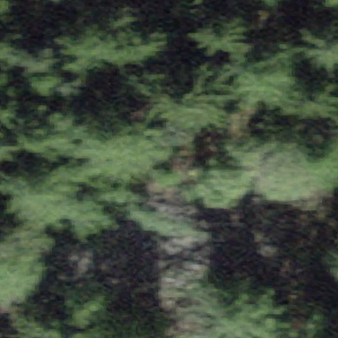
Label: other